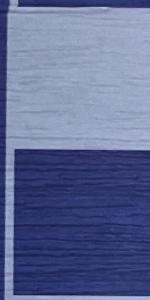
Label: Empty